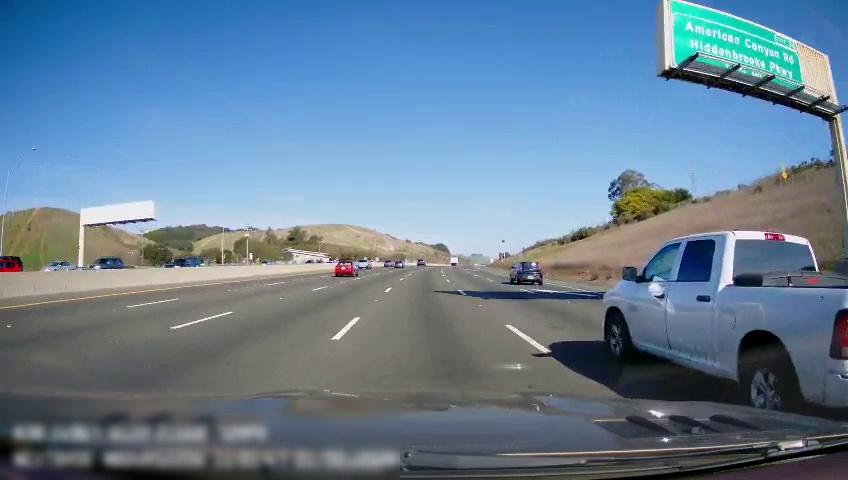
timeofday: Day
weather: Sunny
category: Drivable Space
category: Vehicles | Car
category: Vehicles | Car
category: Vehicles | Truck
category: Vehicles | Car
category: Vehicles | Car
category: Vehicles | Car
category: Vehicles | SUV
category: Vehicles | Car
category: Vehicles | Car
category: Vehicles | Car
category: Vehicles | SUV
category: Lanes | Alternate Lane
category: Lanes | Alternate Lane
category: Lanes | Alternate Lane
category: Lanes | Current Lane
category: Lanes | Current Lane
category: Lanes | Alternate Lane
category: Lanes | Alternate Lane
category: Traffic | Signs